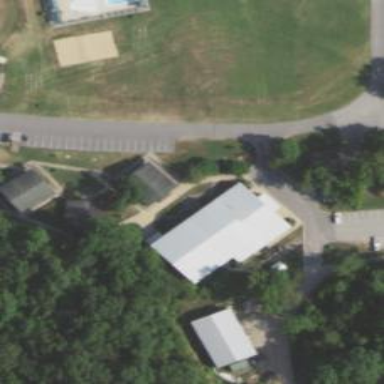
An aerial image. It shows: Disc golf basket.